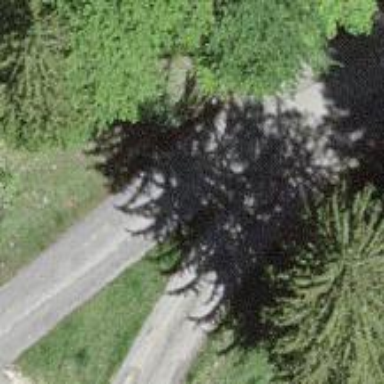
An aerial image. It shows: Unclassified road with asphalt surface.